Question: I have the following data set:
'''
structure(list(Geschaeft = c(0.0961028525512254, 0.0753516756309475,
0, 0.0722803347280335, 0, 0.000877706260971328), Gaststaette = c(0.0981116914423463,
0.0789718659495242, 0.0336538461538462, 0.0905857740585774, 0,
0.00175541252194266), Bank = c(0.100843712334271, 0.0717832023169218,
0.00480769230769231, 0.025, 0.00571428571428572, 0.00965476887068461
), Hausarzt = c(0.0633989554037766, 0.0589573851882499, 0.0288461538461538,
0.0217573221757322, 0.00685714285714286, 0.0128730251609128),
Einr..F..Aeltere = c(0.0337484933708317, 0.0550268928423666,
0.00480769230769231, 0, 0.00114285714285714, 0.000292568753657109
), Park = c(0.0738449176376055, 0.0726623913942904, 0.0625,
0.0846234309623431, 0.00228571428571429, 0.112053832650673
), Sportstaette = c(0.0449979911611089, 0.0612846503930492,
0.00480769230769231, 0.0619246861924686, 0.00114285714285714,
0), OEPNV = c(0.10847730012053, 0.089056681836988, 0.264423076923077,
0.135669456066946, 0, 0.185488589818607), Mangel.an.Gruenflaechen = c(0.0867818400964243,
0.071369466280513, 0.144230769230769, 0.117259414225941,
0.260571428571429, 0.186951433586893), Kriminalitaet = c(0.108316593009241,
0.083678113363674, 0.389423076923077, 0.139330543933054,
0.334857142857143, 0.216500877706261), Auslaender = c(0.00715146645239052,
0.0212039718659495, 0.0480769230769231, 0.0550209205020921,
0.0114285714285714, 0), Umweltbelastung = c(0.108879067898755,
0.0846607364501448, 0, 0.143828451882845, 0.376, 0.228203627852545
), Einr..f..Kinder = c(0.0693451185214946, 0.0825403392635499,
0.0144230769230769, 0.0527196652719665, 0, 0.0444704505558806
), Einr..f..Jugendliche = c(0, 0.0934526272238312, 0, 0,
0, 0.000877706260971328), count = c(1466, 1821, 81, 1491,
330, 793), cluster = c(1, 2, 3, 4, 5, 6)), .Names = c("Geschaeft",
"Gaststaette", "Bank", "Hausarzt", "Einr..F..Aeltere", "Park",
"Sportstaette", "OEPNV", "Mangel.an.Gruenflaechen", "Kriminalitaet",
"Auslaender", "Umweltbelastung", "Einr..f..Kinder", "Einr..f..Jugendliche",
"count", "cluster"), row.names = c(NA, -6L), class = "data.frame")
'''
which I sort with
'''
mdf <- melt(nbhpp[,-15], id.vars = 'cluster')
mdf <- transform(mdf, variable = reorder(variable, value, mean), y = cluster)
'''
and plot with
'''
ggplot(mdf, aes(x=variable, y=value, group=cluster, colour=factor(cluster))) +
geom_line() +
scale_y_continuous('Anteile', formatter = "percent") +
scale_colour_hue(name='Cluster') +
xlab('Infrastrukturmerkmal') +
theme_bw() +
opts(axis.text.x = theme_text(angle=90, hjust=1), legend.position = "none") +
facet_wrap(~cluster, ncol=3)
'''

If I understand it correctly, the transform function sort the data by the average values. But how can I include these average values as a grey line to each plot?
Thanks for your help
---
UPDATE:
Just for clarification:
If I take a look at the output of the reorder statement
'''
with(mdf, reorder(variable, value, mean))
'''
than I get the following attributes:
'''
attr(,"scores")
Einr..f..Jugendliche Einr..F..Aeltere Auslaender Sportstaette
0.<PHONE> 0.<PHONE> 0.<PHONE> 0.<PHONE>
Hausarzt Bank Geschaeft Einr..f..Kinder
0.<PHONE> 0.<PHONE> 0.<PHONE> 0.<PHONE>
Gaststaette Park OEPNV Mangel.an.Gruenflaechen
0.<PHONE> 0.<PHONE> 0.<PHONE> 0.<PHONE>
Umweltbelastung Kriminalitaet
0.<PHONE> 0.21201772
'''
Which are sorted in the plot from left (lowest) to right (highest).
The question is, how to draw a line, with theses attributes...
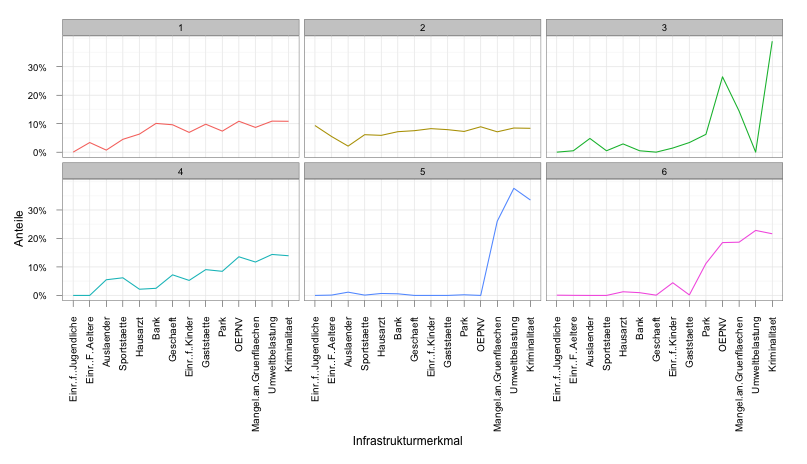
Answer: ## Edited answer
To add a line with the cluster averages, you need to construct a 'data.frame' that contains the data. You can extract the values from 'mdf':
'''
meanscores <- attributes(mdf$variable)$scores
meandf <- data.frame(
variable = rep(names(meanscores), 6),
value = rep(unname(meanscores), 6),
cluster = rep(1:6, each=14)
)
'''
Then plot using 'geom_line':
'''
ggplot(mdf, aes(x=variable, y=value, group=cluster, colour=factor(cluster))) +
geom_line() +
scale_y_continuous('Anteile', formatter = "percent") +
scale_colour_hue(name='Cluster') +
xlab('Infrastrukturmerkmal') +
theme_bw() +
opts(axis.text.x = theme_text(angle=90, hjust=1), legend.position = "none") +
facet_wrap(~cluster, ncol=3) +
geom_line(data=meandf, aes(x=variable, y=value), colour="grey50")
'''

---
## Original answer
My original interpretation was that you wanted a horizontal line with overall means.
Simply add a 'geom_hline' layer to your plot, and map the 'yintercept' to 'mean(value)':
'''
ggplot(mdf, aes(x=variable, y=value, group=cluster, colour=factor(cluster))) +
geom_line() +
scale_y_continuous('Anteile', formatter = "percent") +
scale_colour_hue(name='Cluster') +
xlab('Infrastrukturmerkmal') +
theme_bw() +
opts(axis.text.x = theme_text(angle=90, hjust=1), legend.position = "none") +
facet_wrap(~cluster, ncol=3) +
geom_hline(aes(yintercept=mean(value)), colour="grey50")
'''